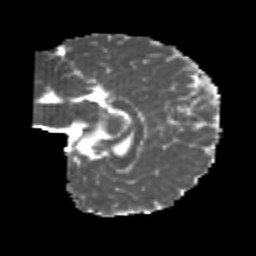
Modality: MD
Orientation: sagittal
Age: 25
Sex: female
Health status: healthy
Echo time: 0.074 s